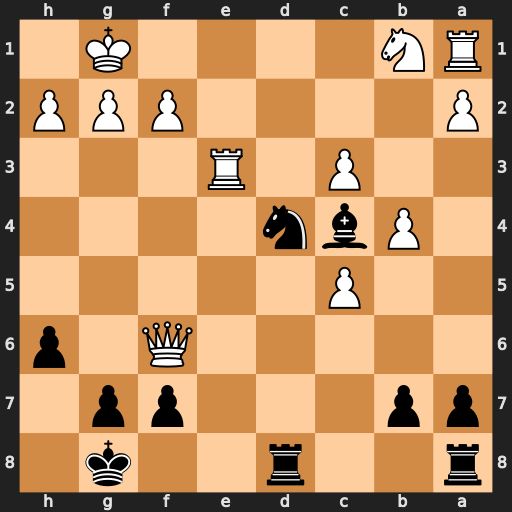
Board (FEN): r2r2k1/pp3pp1/5Q1p/2P5/1Pbn4/2P1R3/P4PPP/RN4K1
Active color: b
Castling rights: -
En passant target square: -
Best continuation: Ne2+ Rxe2 Rd1+ Re1 Rxe1#